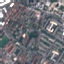
Label: Residential